Aerial crown-view tile of a tropical tree (Barro Colorado Island, Panama), acquired 20250616:
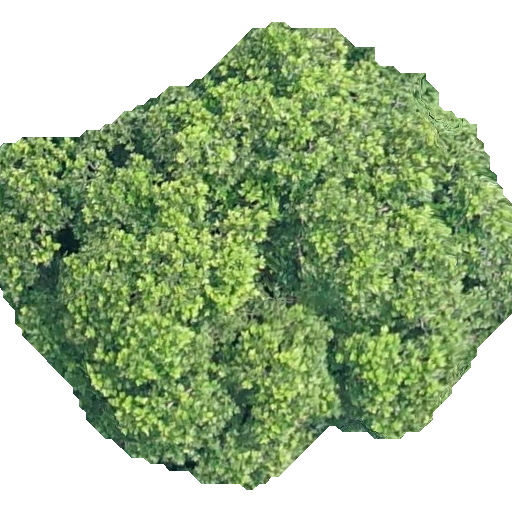
Species: Anacardium excelsum
GBIF accepted scientific name: Anacardium excelsum
Crown area: 252.595 m²